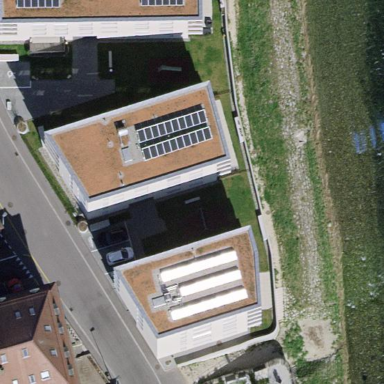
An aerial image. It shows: Flat-roofed apartment building.